Question: I have a Java agent that exports design elements to documents in a separate database (one document per element). If elements are complex and the produced DXL becomes bigger my export works but I get errors when opening the document with my form:

This my code (excerpt):
'''
DxlExporter exporter = session.createDxlExporter();
RichTextItem dxl = designDoc.createRichTextItem(DesignElement.ITEM_DXLOUTPUT);
dxl.appendText(exporter.exportDxl(doc));
dxl.setSaveToDisk(true);
dxl.compact();
designDoc.save();
'''
Any suggestions on how to avoid this?
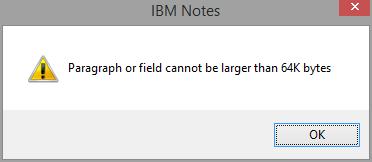
Answer: If you set the field in the Form to store contents as MIME and used computeWithForm, would that resolve the problem by breaking the content up?